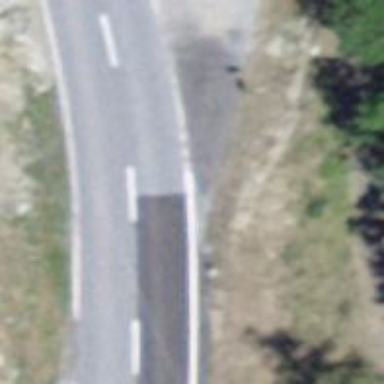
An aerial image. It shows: Secondary road with asphalt surface.